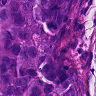
Metastatic tissue present: yes